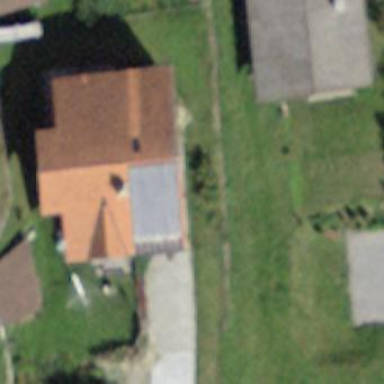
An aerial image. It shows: Simple and straightforward house.